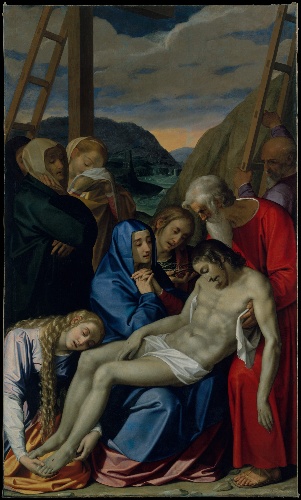
Title: The Lamentation
Artist: Scipione Pulzone (Il Gaetano)
Artist bio: Italian, Gaeta, active by 1569–died 1598 Rome
Date: 1593
Object type: Painting
Classification: Paintings
Medium: Oil on canvas
Dimensions: 114 x 68 in. (289.6 x 172.7 cm)
Department: European Paintings
Credit line: Purchase, Anonymous Gift, in memory of Terence Cardinal Cooke, 1984
Accession year: 1984
Repository: Metropolitan Museum of Art, New York, NY
Tags: Sadness|Suffering|Mary Magdalene|Saint John the Evangelist|Lamentation|Death|Christ|Virgin Mary